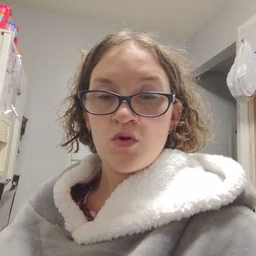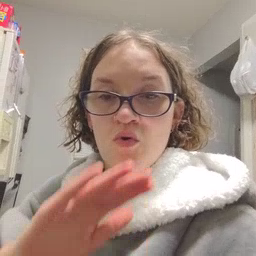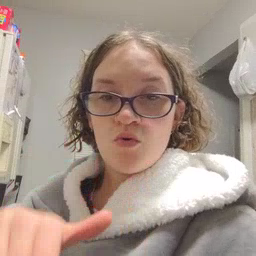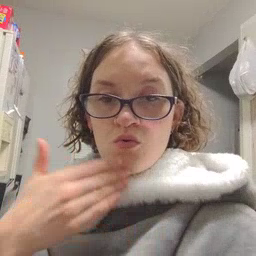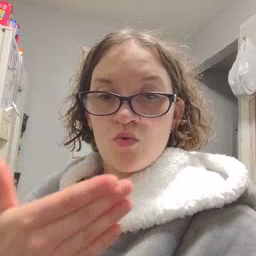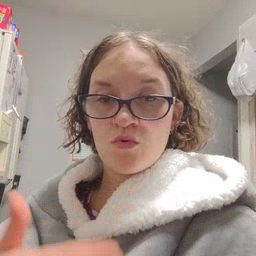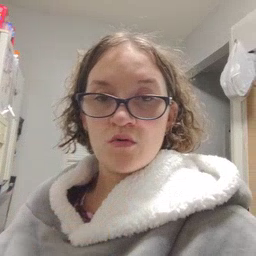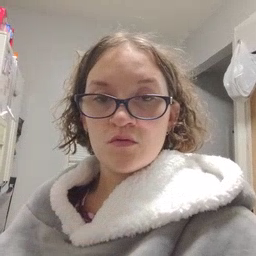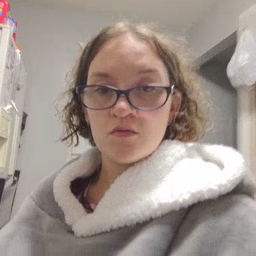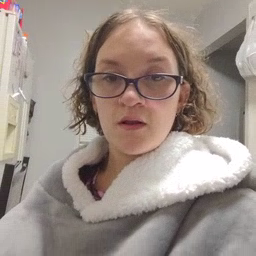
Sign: all